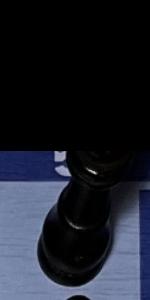
Label: King_Black